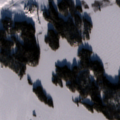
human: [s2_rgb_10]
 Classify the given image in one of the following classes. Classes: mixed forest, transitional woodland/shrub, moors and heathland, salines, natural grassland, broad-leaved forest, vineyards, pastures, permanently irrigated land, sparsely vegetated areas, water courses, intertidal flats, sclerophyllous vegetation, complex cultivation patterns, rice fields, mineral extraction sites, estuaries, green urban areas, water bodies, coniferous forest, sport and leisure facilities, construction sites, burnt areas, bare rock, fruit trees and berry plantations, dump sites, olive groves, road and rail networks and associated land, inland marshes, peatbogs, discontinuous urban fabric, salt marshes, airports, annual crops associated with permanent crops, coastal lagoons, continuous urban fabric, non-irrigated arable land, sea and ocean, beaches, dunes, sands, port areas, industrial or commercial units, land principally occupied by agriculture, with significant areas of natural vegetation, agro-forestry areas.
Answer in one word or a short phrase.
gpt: land principally occupied by agriculture, with significant areas of natural vegetation, coniferous forest, mixed forest, water bodies